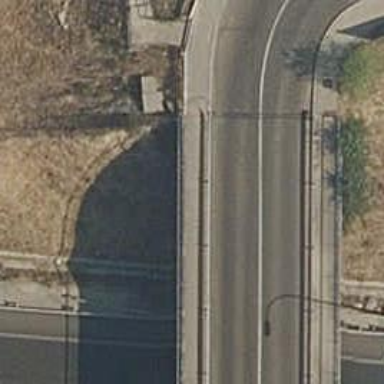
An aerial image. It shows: Footway bridge.